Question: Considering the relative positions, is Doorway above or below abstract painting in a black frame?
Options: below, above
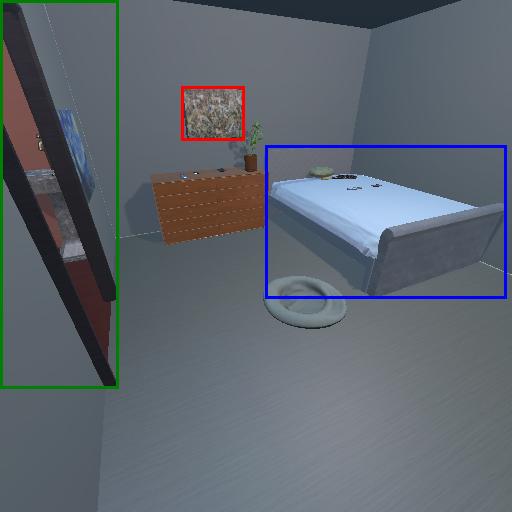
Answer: below